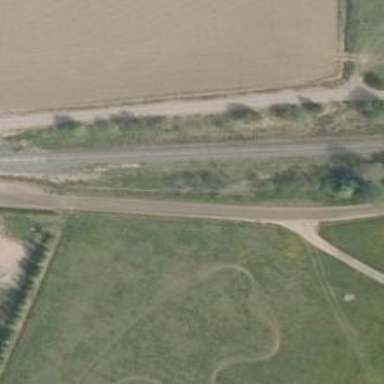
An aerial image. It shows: Railway signal supported by catenary mast.